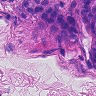
Metastatic tissue present: yes